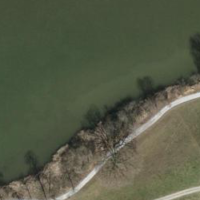
EUNIS habitat code: 14
Species observed at this site:
Colchicum autumnale
Vicia cracca
Lysimachia vulgaris
Euonymus europaeus
Lamium galeobdolon
Filipendula ulmaria